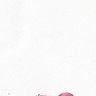
Metastatic tissue present: no